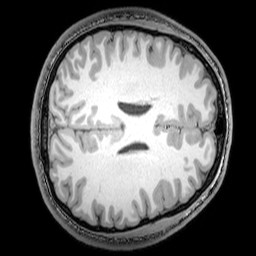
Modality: T1w
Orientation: axial
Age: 24
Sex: male
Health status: healthy
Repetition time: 0.081 s
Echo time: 0.037 s